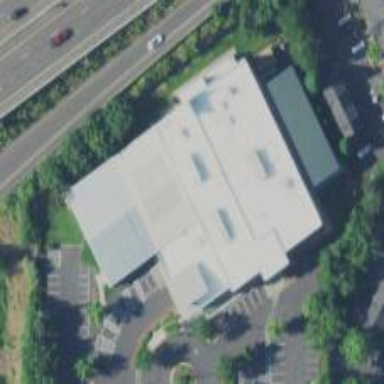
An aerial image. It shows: Sports centre building.